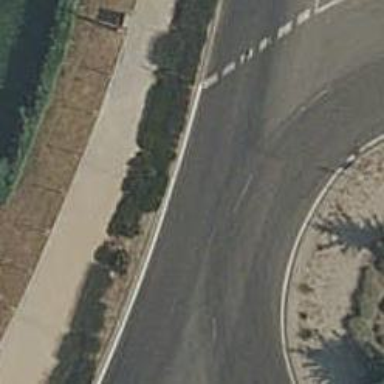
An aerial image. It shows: Secondary road with asphalt surface leading to roundabout.